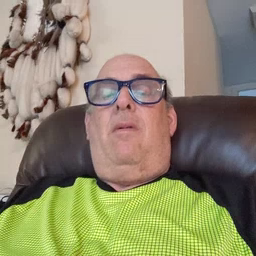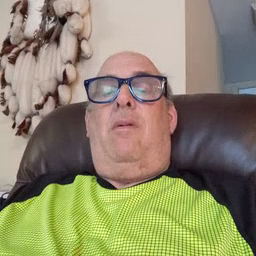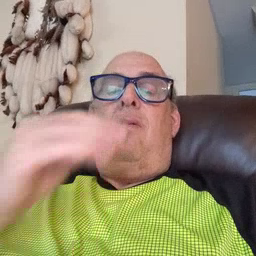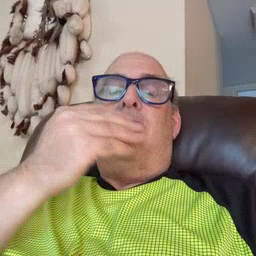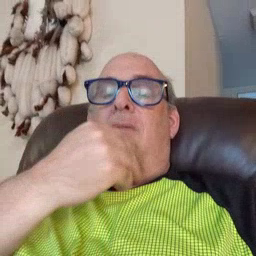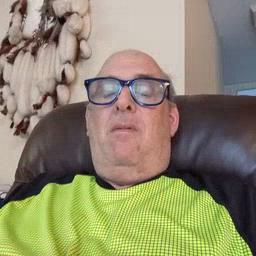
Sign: flower